Aerial crown-view tile of a tropical tree (Barro Colorado Island, Panama), acquired 20250818:
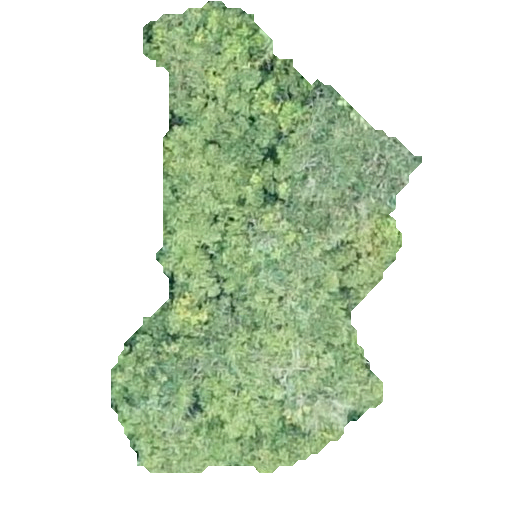
Species: Spondias mombin
GBIF accepted scientific name: Spondias mombin
Crown area: 135.254 m²